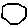
Label: hexagon